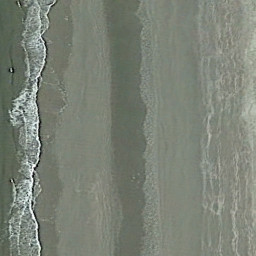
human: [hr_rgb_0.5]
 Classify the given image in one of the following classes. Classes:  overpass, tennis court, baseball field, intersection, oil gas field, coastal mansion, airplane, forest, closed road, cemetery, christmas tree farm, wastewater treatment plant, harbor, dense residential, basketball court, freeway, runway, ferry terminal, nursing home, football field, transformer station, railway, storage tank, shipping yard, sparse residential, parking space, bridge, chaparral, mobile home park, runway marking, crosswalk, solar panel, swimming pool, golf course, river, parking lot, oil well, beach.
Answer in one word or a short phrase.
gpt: beach